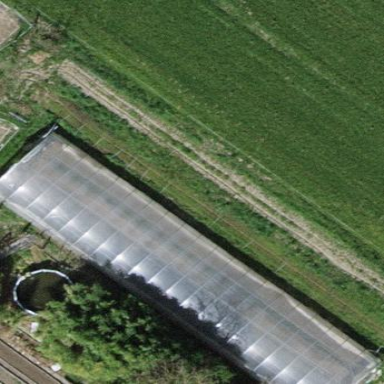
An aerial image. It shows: Greenhouse.